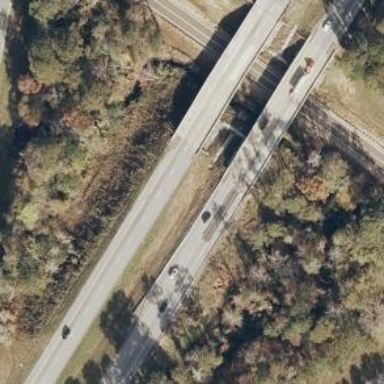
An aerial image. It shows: Viaduct bridge on motorway.